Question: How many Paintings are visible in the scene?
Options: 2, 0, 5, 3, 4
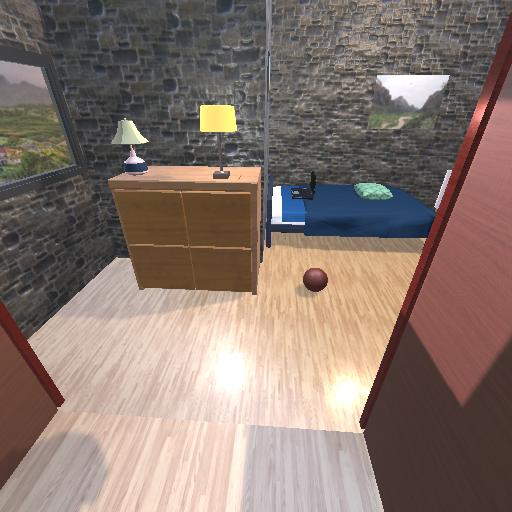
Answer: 2